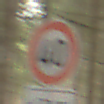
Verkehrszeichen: Geschwindigkeit40
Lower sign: HinweisDurchSinnbild15
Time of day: MorningAfternoon
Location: Outdoor (Nature)
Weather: Overcast
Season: Winter
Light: Natural